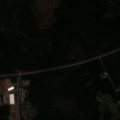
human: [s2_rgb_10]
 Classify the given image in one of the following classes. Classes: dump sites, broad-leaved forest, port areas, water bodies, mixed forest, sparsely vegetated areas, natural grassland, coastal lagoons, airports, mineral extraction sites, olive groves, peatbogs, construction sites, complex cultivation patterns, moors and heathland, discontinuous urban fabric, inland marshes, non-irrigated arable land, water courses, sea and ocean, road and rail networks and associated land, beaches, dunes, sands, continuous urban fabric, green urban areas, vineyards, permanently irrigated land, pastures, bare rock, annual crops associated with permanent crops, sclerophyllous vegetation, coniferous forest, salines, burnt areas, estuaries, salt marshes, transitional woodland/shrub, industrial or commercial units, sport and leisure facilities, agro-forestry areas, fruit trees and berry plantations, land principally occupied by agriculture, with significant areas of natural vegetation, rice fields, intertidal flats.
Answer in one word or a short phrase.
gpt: coniferous forest, mixed forest, transitional woodland/shrub